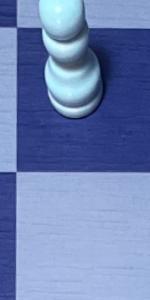
Label: Empty